Question: The issue:

I would like the drop down to list the last name of the user. How can accomplish this?
'app/controllers/courses_controller'
'''
def edit
@course = Course.find(params[:id])
@teachers = User.where('teacher is true').order(:last_name).all
end
'''
View
'''
= simple_form_for @course do |f|
- if @course.errors.any?
#error_explanation
%h2= "#{pluralize(@course.errors.count, "error")} prohibited this course from being saved:"
%ul
- @course.errors.full_messages.each do |msg|
%li= msg
.field
= f.input :name
.field
= f.input :password
.field
= f.input :description
- if @current_user
- if @current_user.admin?
= f.input :user, collection: @teachers
.actions
= f.submit 'Save', class: 'btn btn-primary'
'''
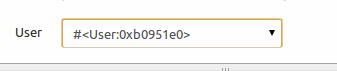
Answer: From the <URL>:
> Collection inputs accept two other options beside collections:> * label_method => the label method to be applied to the collection to retrieve the label (use this instead of the text_method option in collection_select)* value_method => the value method to be applied to the collection to retrieve the value
'''
= f.input :user, collection: @teachers, label_method: :last_name
'''